Question: I'm working on a site for a client and they've asked for a fix for the font rendering in FF and Chrome not looking as good as it does in IE. Here's a screenshot:

Does the IE text on the left look nicer because it hooks into Windows Cleartype, and FF doesn't? I think there is nothing i can do about this, am I right?
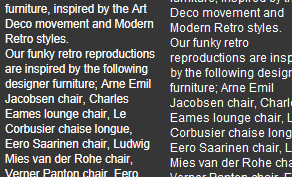
Answer: I don't think there is anything to be done about this. While IE does use ClearType fonts by default (this can be turned off in Tools > Internet Options > Advanced (tab) > Multimedia (settings option) > "Always use ClearType for HTML" (checkbox) ), turning it off doesn't seem to change the fact that IE will render text slightly differently than FF, Chrome, Opera etc. Even if it did fix it, it's a client-side option so you'd still be out of luck.
So, yeah you're stuck with some difference in text rendering based on the browser.
HOWEVER, you can try google's web fonts:
<URL>
They seem to look very similar cross-browser, though I see a slight difference between IE8 and FF5.
Plus, they look pretty cool and you don't need to install them on your system to use them.